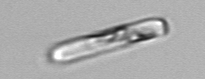
Label: Guinardia_delicatula